Question: Within my 'Pending Changes' view I see this :

What are 'Pending Patches' and how are they created ? I think someone may have inadvertently created it. I do not seem to have the options to see what files have changed, should I not have this option ?
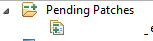
Answer: A pending Patch is a diff waiting to be applied in your local workspace.
It can be the result of a merge, or the explicit removal of a changeset ("Suspend"), put aside as a "Patch" (again, a diff), in order to clear the current local workspace of a modification you don't want to apply just yet.
You can also create one when <URL>:
> Accepting a change set will work when all previous change sets it depends on are present in your repository workspace.
When one of those change sets is missing then there is a <URL>.
RTC SCM prevents an accept from completing in this scenario.
There are two options to get the change into your repository workspace:
1. Accept the change sets that will fill the gap. This may be as simple as accepting all incoming changes if the change set you want is in your incoming changes.
2. Accept the change set and select the option to accept as a patch. This will create changes that you can merge into your Eclipse workspace and check-in. A new change set would be created that will not depend on the change sets that would fill the gap.

The <URL> explains how to a patch.
Note that there is no easy way to get the same feature in ClearCase.
See:
- <URL>